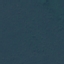
Land use / land cover class: Forest